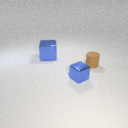
large blue metal cube behind small blue metal cube